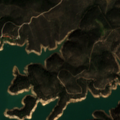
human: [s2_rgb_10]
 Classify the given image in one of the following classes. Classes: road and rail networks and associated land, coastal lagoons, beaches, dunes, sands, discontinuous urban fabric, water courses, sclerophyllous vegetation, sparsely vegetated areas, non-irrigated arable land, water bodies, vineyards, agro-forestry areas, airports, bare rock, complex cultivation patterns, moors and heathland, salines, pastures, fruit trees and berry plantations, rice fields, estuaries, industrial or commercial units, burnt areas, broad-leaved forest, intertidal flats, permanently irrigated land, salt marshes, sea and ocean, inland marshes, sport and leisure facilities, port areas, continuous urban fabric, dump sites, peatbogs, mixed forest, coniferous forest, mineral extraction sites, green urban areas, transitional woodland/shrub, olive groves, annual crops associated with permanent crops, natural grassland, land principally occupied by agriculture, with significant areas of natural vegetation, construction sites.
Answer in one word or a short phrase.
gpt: broad-leaved forest, coniferous forest, sclerophyllous vegetation, transitional woodland/shrub, water bodies